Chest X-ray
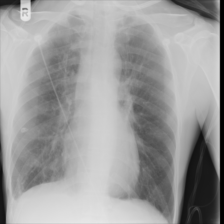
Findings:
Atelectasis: negative
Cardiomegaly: negative
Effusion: negative
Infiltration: negative
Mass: negative
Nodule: negative
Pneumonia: negative
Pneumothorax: negative
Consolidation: negative
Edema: negative
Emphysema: negative
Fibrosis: negative
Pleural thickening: negative
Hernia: negative